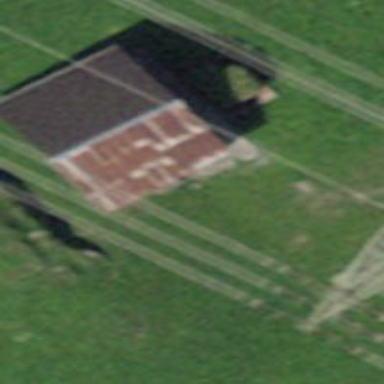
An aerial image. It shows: Rural barn.